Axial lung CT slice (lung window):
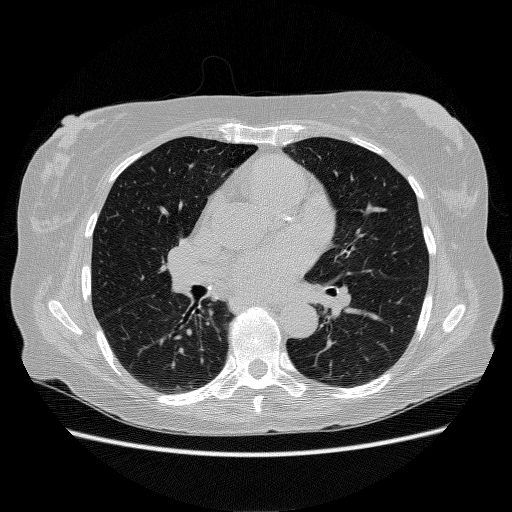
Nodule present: no